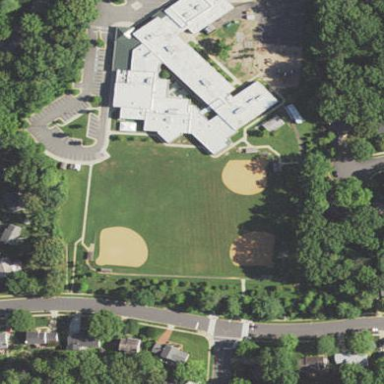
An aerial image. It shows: Elementary school.